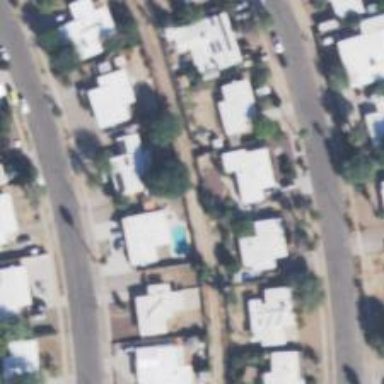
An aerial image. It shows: Alleyway designated as service road.